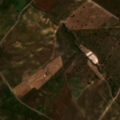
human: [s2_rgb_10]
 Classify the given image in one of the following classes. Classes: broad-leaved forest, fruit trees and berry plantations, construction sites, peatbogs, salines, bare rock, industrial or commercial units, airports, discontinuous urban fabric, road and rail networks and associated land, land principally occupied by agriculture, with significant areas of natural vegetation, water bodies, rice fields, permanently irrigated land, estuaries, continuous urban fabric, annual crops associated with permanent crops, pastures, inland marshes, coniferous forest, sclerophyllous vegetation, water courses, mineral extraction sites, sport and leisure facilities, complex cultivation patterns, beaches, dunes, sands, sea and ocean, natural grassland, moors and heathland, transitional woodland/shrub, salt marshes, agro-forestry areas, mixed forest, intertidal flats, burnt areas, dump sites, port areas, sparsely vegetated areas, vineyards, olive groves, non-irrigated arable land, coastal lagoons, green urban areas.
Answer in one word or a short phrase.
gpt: continuous urban fabric